Interaction volume radius: 10 \u00c5
Interaction volume height: 15 \u00c5
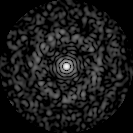
Disorder parameter: 0.8231